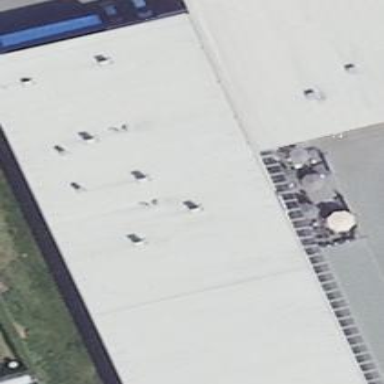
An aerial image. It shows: Commercial building housing furniture shop.